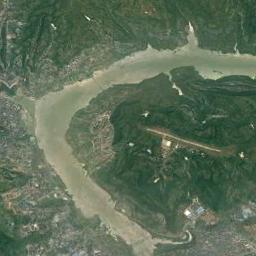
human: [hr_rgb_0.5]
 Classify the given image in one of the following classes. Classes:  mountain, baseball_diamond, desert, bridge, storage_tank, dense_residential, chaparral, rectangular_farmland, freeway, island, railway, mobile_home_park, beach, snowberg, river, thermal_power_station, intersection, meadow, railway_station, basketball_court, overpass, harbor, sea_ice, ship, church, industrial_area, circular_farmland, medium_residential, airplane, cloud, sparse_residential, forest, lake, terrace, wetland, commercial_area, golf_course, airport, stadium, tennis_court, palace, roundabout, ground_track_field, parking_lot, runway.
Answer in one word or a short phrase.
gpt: river